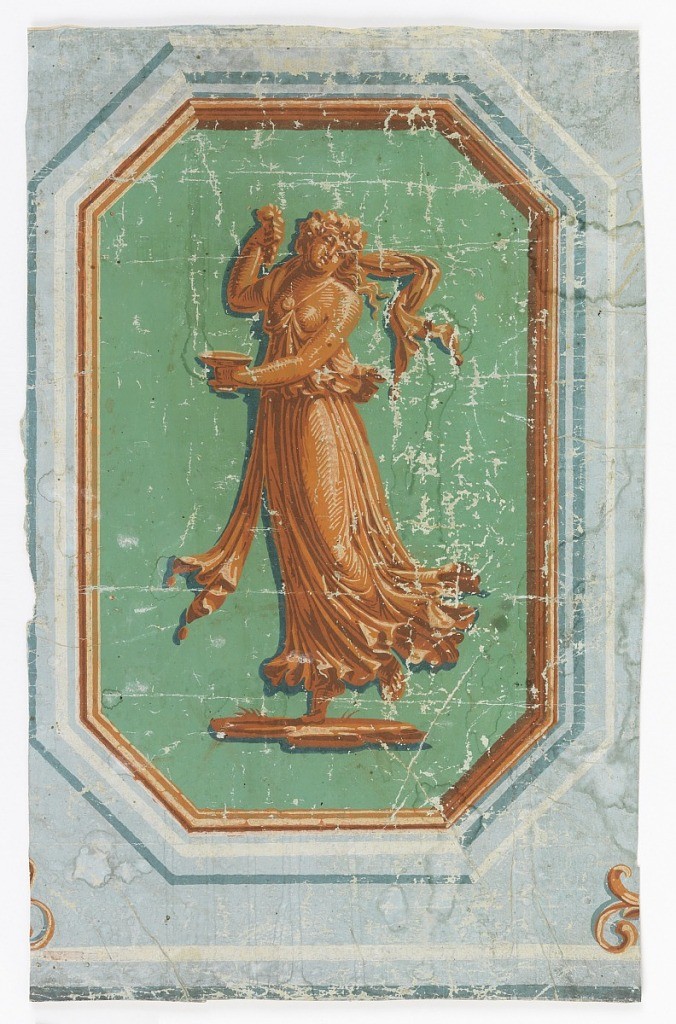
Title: Decorative panel
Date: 1800–1825
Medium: Block printed on handmade paper
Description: Bacchus's female companion, Thyiades, dances and wears a long flowing robe while holding grapes and a cup. Figure is centered in an octagon-shaped frame.  Shades of brown and blue, green.